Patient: sex M, age 60
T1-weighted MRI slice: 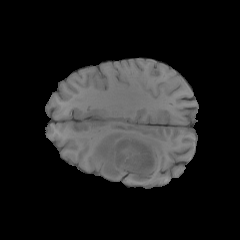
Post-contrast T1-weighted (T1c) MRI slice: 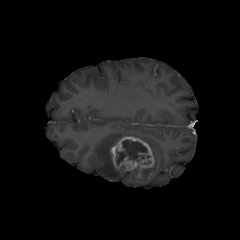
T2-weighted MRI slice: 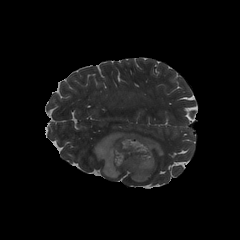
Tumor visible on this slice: yes
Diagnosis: Glioblastoma, IDH-wildtype
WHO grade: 4